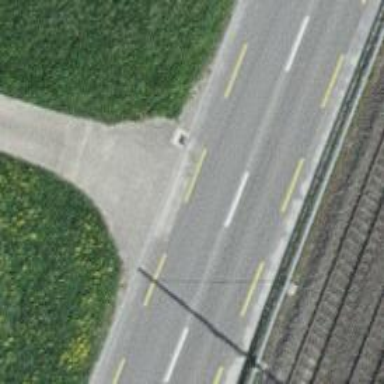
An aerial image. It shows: Secondary road with dedicated cycle lanes on both sides.